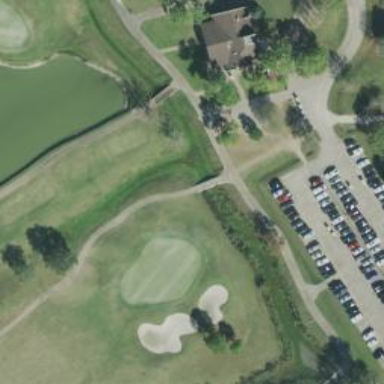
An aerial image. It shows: Path for both road and golf.